The plot is a signal-to-image rendering of a rotating shaft's vibration measurement. Based on the visible evidence, which rotor condition applies: normal, misalignment, unbalance, looseness?
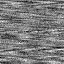
Answer: normal